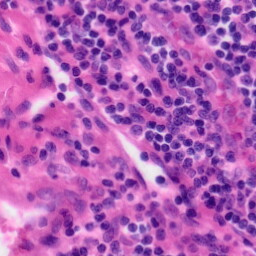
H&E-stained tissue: Tonsil